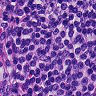
Metastatic tissue present: no